Aerial crown-view tile of a tropical tree (Barro Colorado Island, Panama), acquired 20240611:
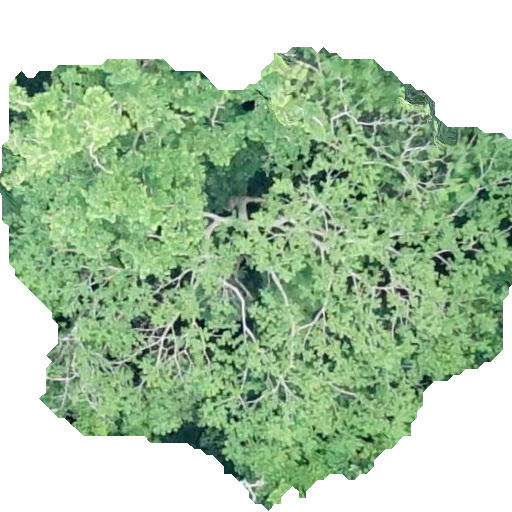
Species: Trattinnickia aspera
GBIF accepted scientific name: Trattinnickia aspera
Crown area: 274.345 m²